Question: I'm trying to obtain a hotlink from a url a user gets to via a link in an email
Everything after the '?' below:
'http://localhost:6547/m/intro/inbox/100003120?hotlink=8095cb20284c935d9ff32c0ed61b28f1&codekitCB=4005<PHONE>'
I need to save that hotlink into a variable to POST to a new url, however my code isn't retrieving the hash or hotlink:
jQuery:
'''
$(document).ready(function () {
// MOBILE HACKS
var path = window.location.pathname;
var hash = window.location.hash;
console.log('dashboard.init: path = '+path);
console.log('dashboard.init: hash = '+hash);
'''
Console:

How would you get the hash/hotlink after the ? in the url above?
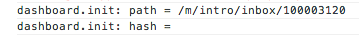
Answer: You can use 'window.location.search'
That will return everything from the ? on, and then you can parse that as needed.